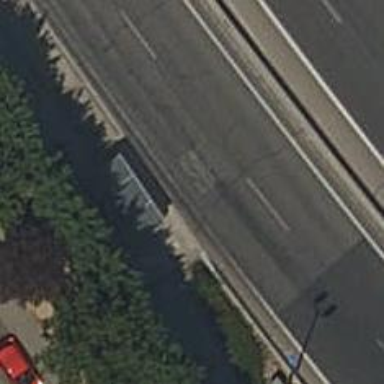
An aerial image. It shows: Bus stop with sheltered platform for public transport.